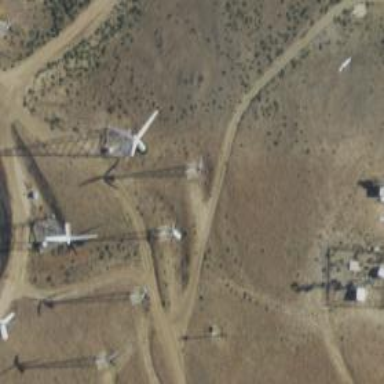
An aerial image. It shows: Wind-powered generator.